Question: Given the first 8 numbers in the nine-square grid, calculate the smallest positive integer such that the sum of this number plus all previous numbers is an integer multiple of 20
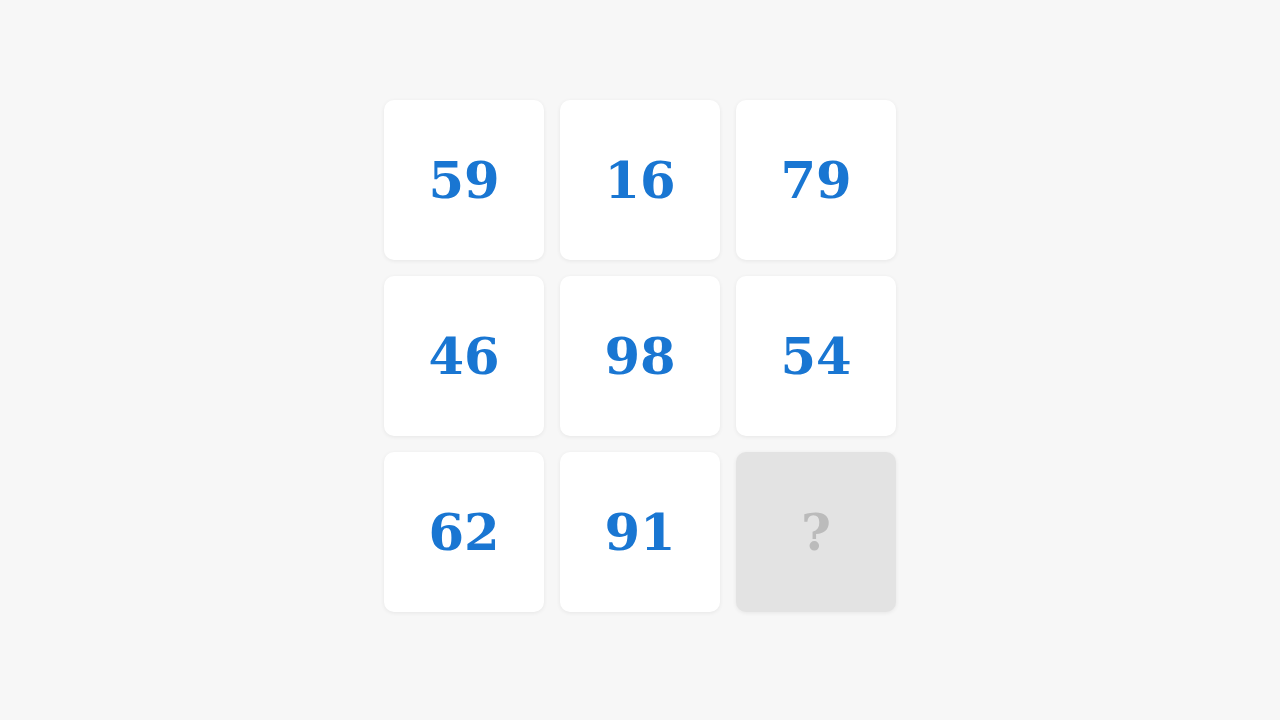
Answer: 15